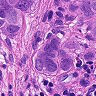
Metastatic tissue present: yes